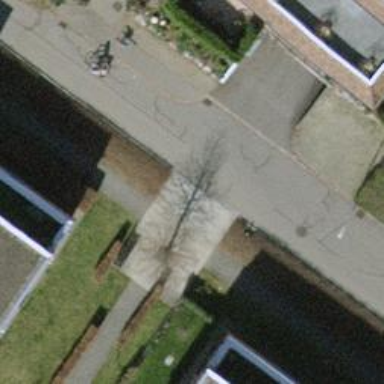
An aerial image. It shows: Residential road with asphalt surface and no sidewalk.